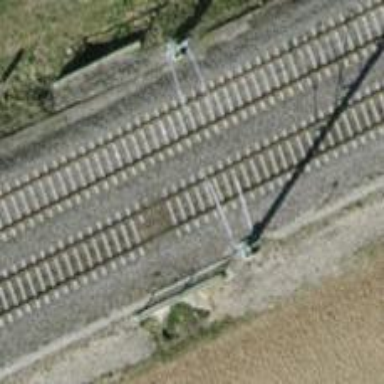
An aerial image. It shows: Catenary mast for power lines.